Question: It started on an Android phone, simple create statement in a file inside the folder (I use a 3rd party library called ActiveAndroid and for 2 years it worked okay - I did not changed anything about that):
'''
CREATE TABLE IF NOT EXISTS Car (Brand TEXT);
'''
I get this exception:
'''
04-07 15:31:36.683 15738-15738/? E/SQLiteLog: (21) API called with NULL prepared statement
04-07 15:31:36.683 15738-15738/? E/SQLiteLog: (21) misuse at line 63243 of [00bb9c9ce4]
java.lang.RuntimeException: Unable to create application com.activeandroid.app.Application: android.database.sqlite.SQLiteException: not an error (code 0)
at android.app.ActivityThread.handleBindApplication(ActivityThread.java:4394)
at android.app.ActivityThread.access$1300(ActivityThread.java:141)
at android.app.ActivityThread$H.handleMessage(ActivityThread.java:1294)
at android.os.Handler.dispatchMessage(Handler.java:99)
at android.os.Looper.loop(Looper.java:137)
at android.app.ActivityThread.main(ActivityThread.java:5041)
at java.lang.reflect.Method.invokeNative(Native Method)
at java.lang.reflect.Method.invoke(Method.java:511)
at com.android.internal.os.ZygoteInit$MethodAndArgsCaller.run(ZygoteInit.java:793)
at com.android.internal.os.ZygoteInit.main(ZygoteInit.java:560)
at dalvik.system.NativeStart.main(Native Method)
Caused by: android.database.sqlite.SQLiteException: not an error (code 0)
at android.database.sqlite.SQLiteConnection.nativeExecuteForChangedRowCount(Native Method)
at android.database.sqlite.SQLiteConnection.executeForChangedRowCount(SQLiteConnection.java:727)
at android.database.sqlite.SQLiteSession.executeForChangedRowCount(SQLiteSession.java:754)
at android.database.sqlite.SQLiteStatement.executeUpdateDelete(SQLiteStatement.java:64)
at android.database.sqlite.SQLiteDatabase.executeSql(SQLiteDatabase.java:1665)
at android.database.sqlite.SQLiteDatabase.execSQL(SQLiteDatabase.java:1594)
at com.activeandroid.DatabaseHelper.executeSqlScript(DatabaseHelper.java:185)
at com.activeandroid.DatabaseHelper.executeMigrations(DatabaseHelper.java:155)
at com.activeandroid.DatabaseHelper.onUpgrade(DatabaseHelper.java:78)
at android.database.sqlite.SQLiteOpenHelper.getDatabaseLocked(SQLiteOpenHelper.java:257)
at android.database.sqlite.SQLiteOpenHelper.getWritableDatabase(SQLiteOpenHelper.java:164)
at com.activeandroid.Cache.openDatabase(Cache.java:104)
at com.activeandroid.Cache.initialize(Cache.java:77)
at com.activeandroid.ActiveAndroid.initialize(ActiveAndroid.java:43)
at com.activeandroid.ActiveAndroid.initialize(ActiveAndroid.java:30)
at com.activeandroid.app.Application.onCreate(Application.java:25)
at android.app.Instrumentation.callApplicationOnCreate(Instrumentation.java:1000)
at android.app.ActivityThread.handleBindApplication(ActivityThread.java:4391)
at android.app.ActivityThread.access$1300(ActivityThread.java:141)
at android.app.ActivityThread$H.handleMessage(ActivityThread.java:1294)
at android.os.Handler.dispatchMessage(Handler.java:99)
at android.os.Looper.loop(Looper.java:137)
at android.app.ActivityThread.main(ActivityThread.java:5041)
at java.lang.reflect.Method.invokeNative(Native Method)
'''
So I checked it on my computer with a Firefox addon called SQLite Manager and created a brand new file (the file is totally unrelated to the Android database).
I used this select and on the last error I get this:

It seems that every SQLite statement is a statement.
Unfortunately, Android can't handle that.
What should I do?
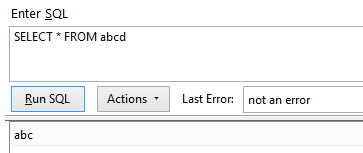
Answer: It seems that the had some and that caused the .